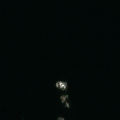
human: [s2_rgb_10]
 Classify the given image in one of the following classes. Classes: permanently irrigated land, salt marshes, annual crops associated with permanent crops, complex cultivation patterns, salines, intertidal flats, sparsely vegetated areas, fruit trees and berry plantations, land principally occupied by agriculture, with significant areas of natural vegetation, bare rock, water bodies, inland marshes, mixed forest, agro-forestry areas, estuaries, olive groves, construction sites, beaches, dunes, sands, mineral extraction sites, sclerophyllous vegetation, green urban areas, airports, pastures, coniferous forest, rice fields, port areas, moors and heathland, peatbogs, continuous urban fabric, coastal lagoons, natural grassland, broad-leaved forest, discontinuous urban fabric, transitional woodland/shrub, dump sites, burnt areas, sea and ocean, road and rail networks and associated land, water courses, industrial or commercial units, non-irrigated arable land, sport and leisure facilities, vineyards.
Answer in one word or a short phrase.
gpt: sea and ocean